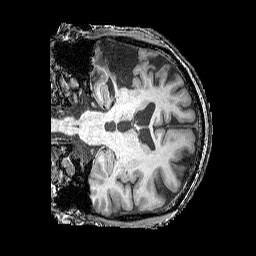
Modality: T1w
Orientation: coronal
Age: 58
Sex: male
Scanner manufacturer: siemens
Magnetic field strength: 3 T
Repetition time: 2.25 s
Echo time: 0.00411 s